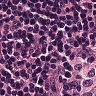
Metastatic tissue present: yes